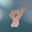
Label: 8